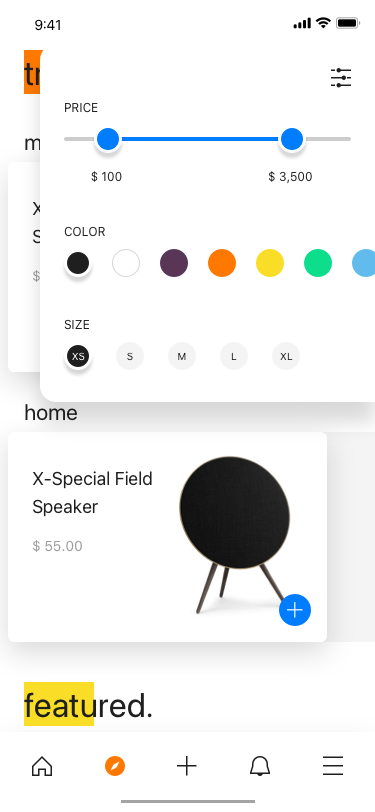
Text in this UI design:
men
X-Special Field  Speaker
$ 55.00
home
X-Special Field  Speaker
$ 55.00
trending.
featured.
size
XS
S
M
L
XL
color
price
$ 100
$ 3,500